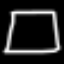
Label: square